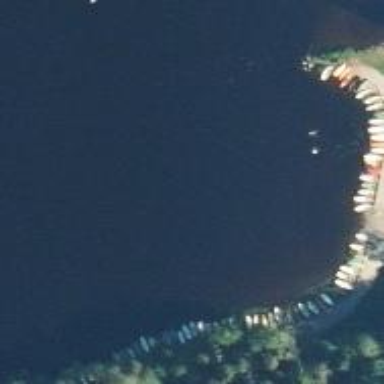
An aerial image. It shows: Boat storage facility.